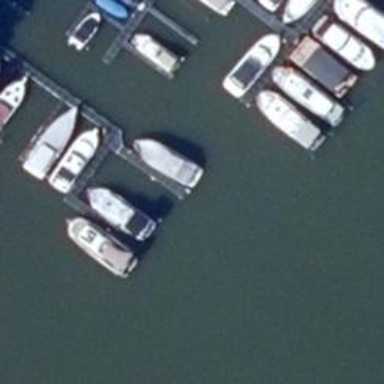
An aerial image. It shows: Man-made pier.